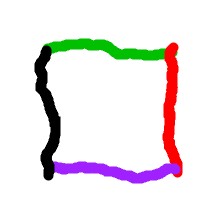
Shape: square